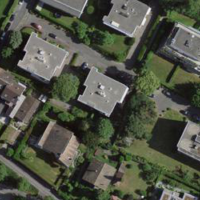
EUNIS habitat code: 54
Species observed at this site:
Viburnum tinus
Cedrus deodara
Tussilago farfara